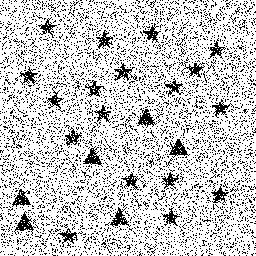
Squares: 0
Triangles: 6
Stars: 18
Total shapes: 24